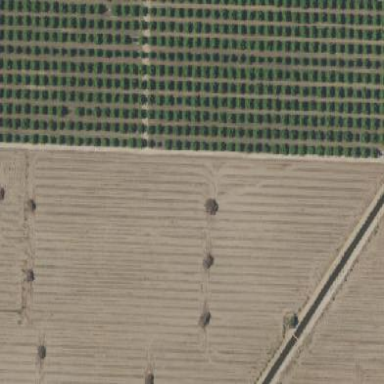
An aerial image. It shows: Orchard.